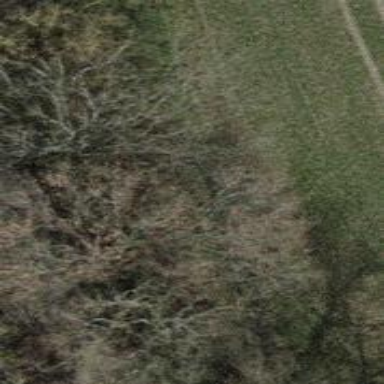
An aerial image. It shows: Row of deciduous broadleaved trees.